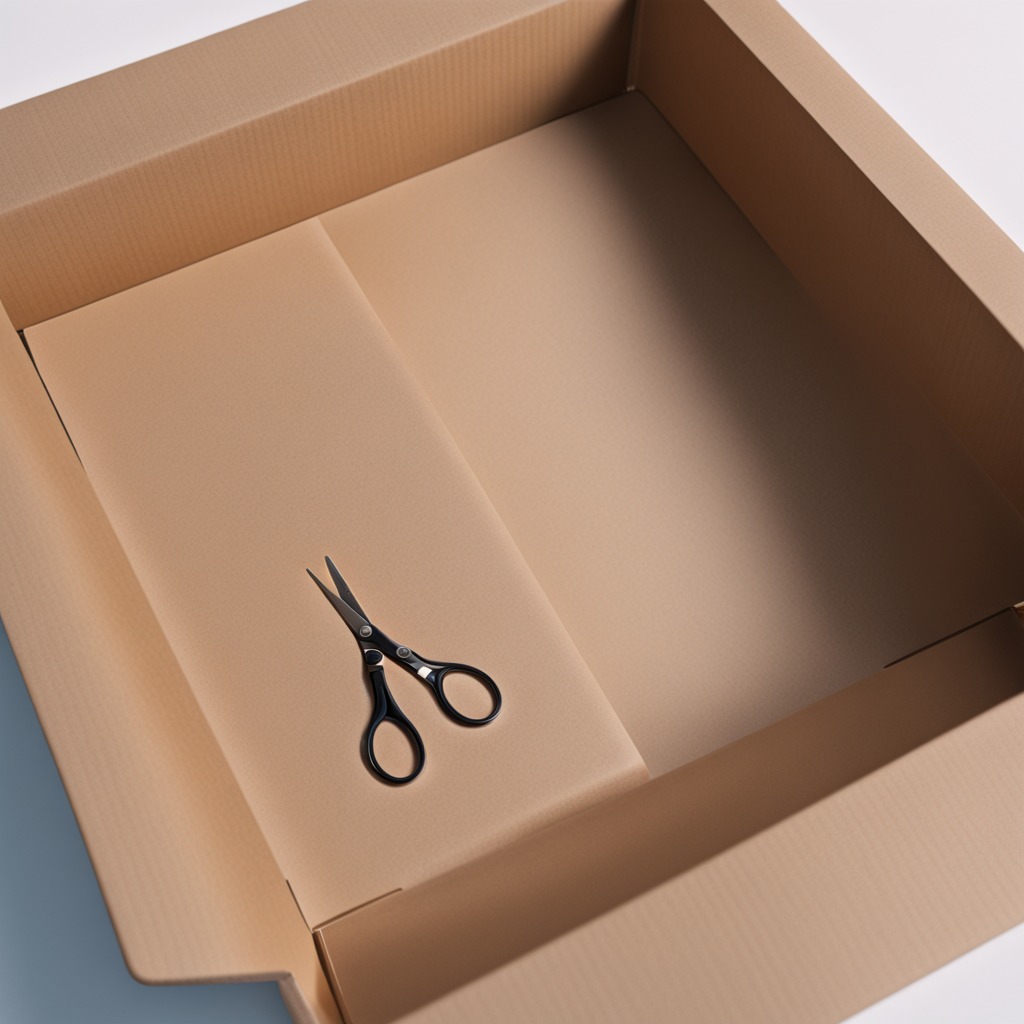
A scissor lying on the cardboard box surface in an outdoor workshop during daytime bright natural light soft shadows slightly creased but